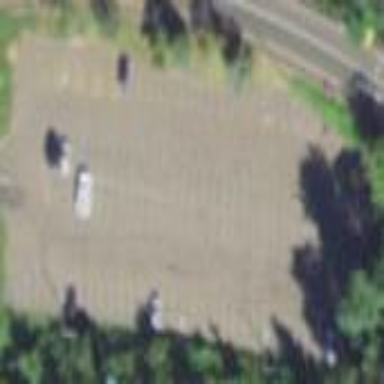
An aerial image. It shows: Paved parking area with park and ride facility.